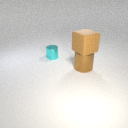
large brown metal cylinder below large brown rubber cube